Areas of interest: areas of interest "Scenic Spot"
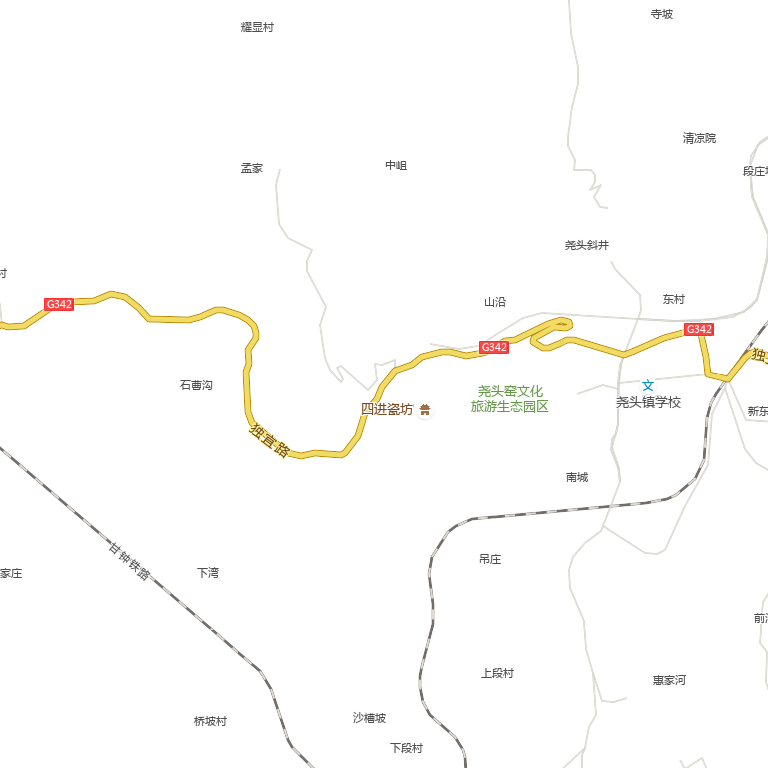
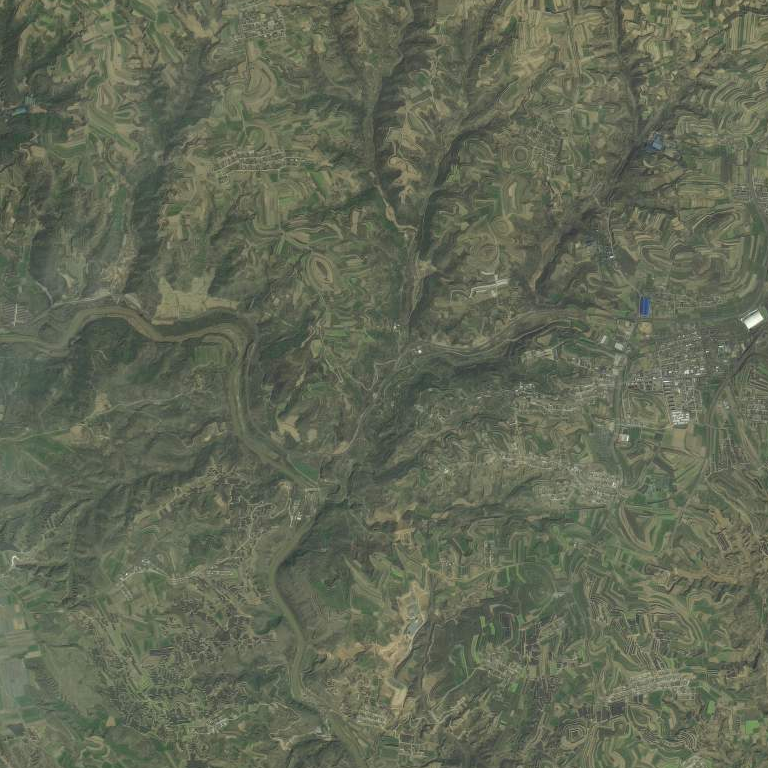